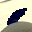
Label: 0